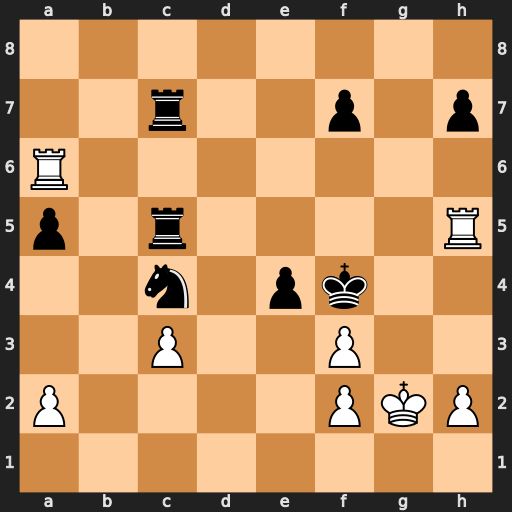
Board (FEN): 8/2r2p1p/R7/p1r4R/2n1pk2/2P2P2/P4PKP/8
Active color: w
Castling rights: -
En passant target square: -
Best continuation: Rf6+ Rf5 Rhxf5#